Interaction volume radius: 10 \u00c5
Interaction volume height: 20 \u00c5
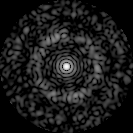
Disorder parameter: 0.8225